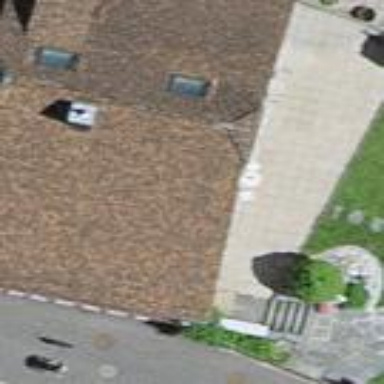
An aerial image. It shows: Building with gabled roof made of red roof tiles. The roof is oriented across the building.